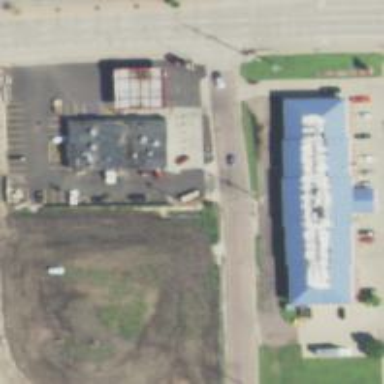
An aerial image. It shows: Retail area.